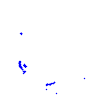
Particle: pion